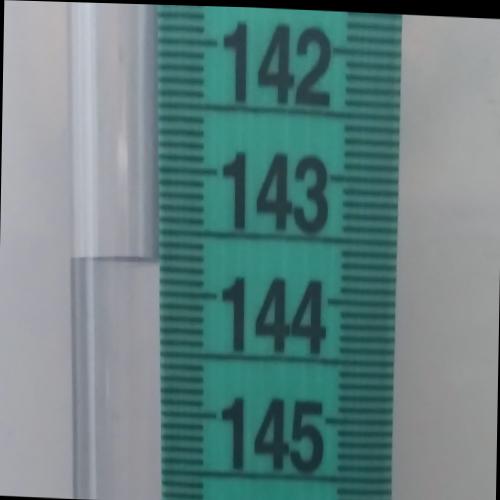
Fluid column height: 143.7 cm